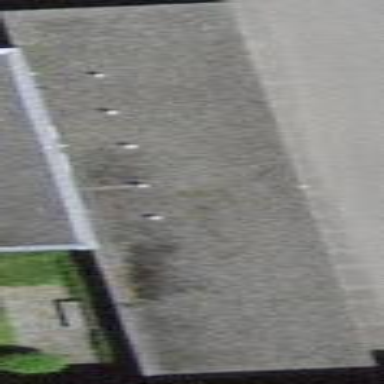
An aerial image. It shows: Flat roofed garages.